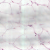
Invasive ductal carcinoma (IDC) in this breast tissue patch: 0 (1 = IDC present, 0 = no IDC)